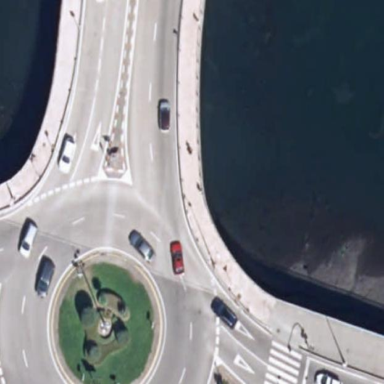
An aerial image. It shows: Roundabout on trunk highway.